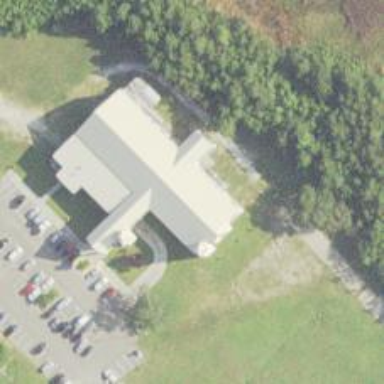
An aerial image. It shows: Place of worship.